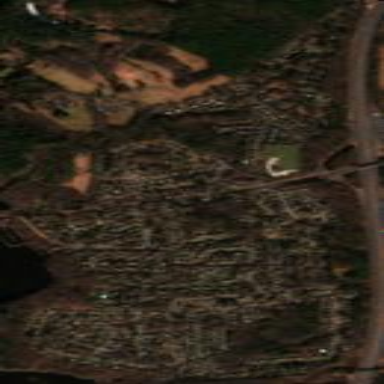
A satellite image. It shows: Residential area within neighborhood.